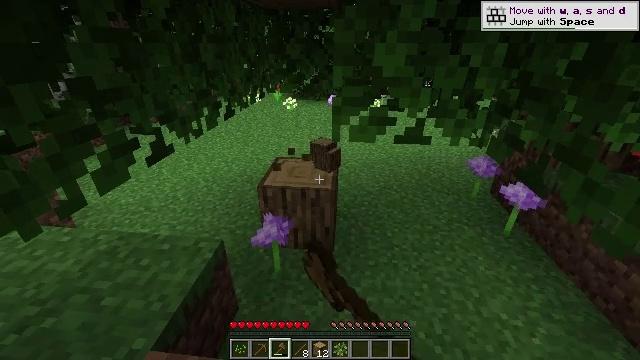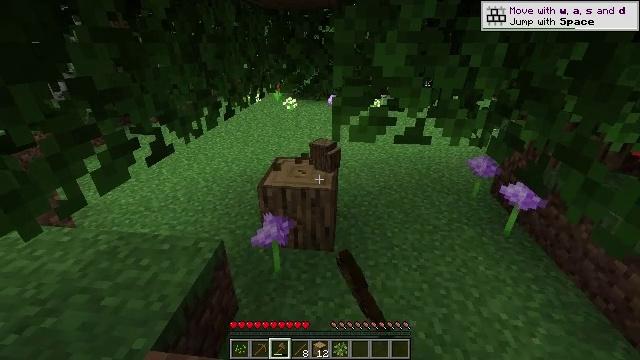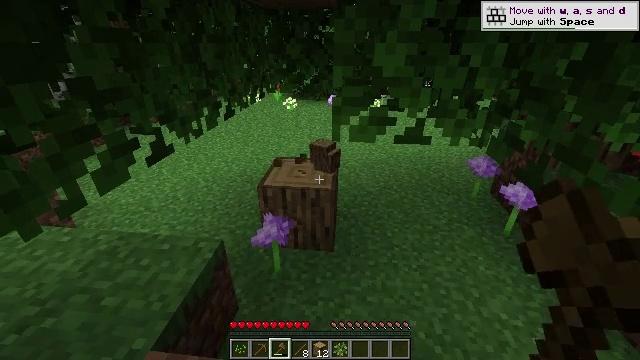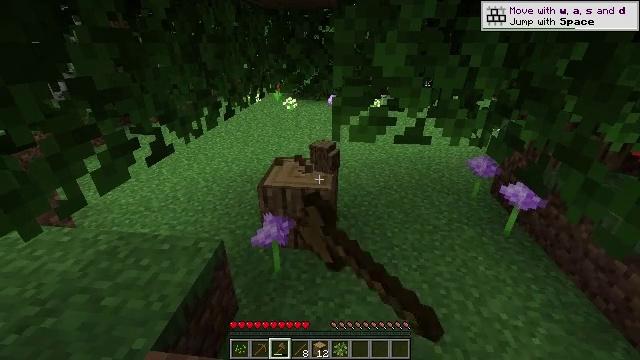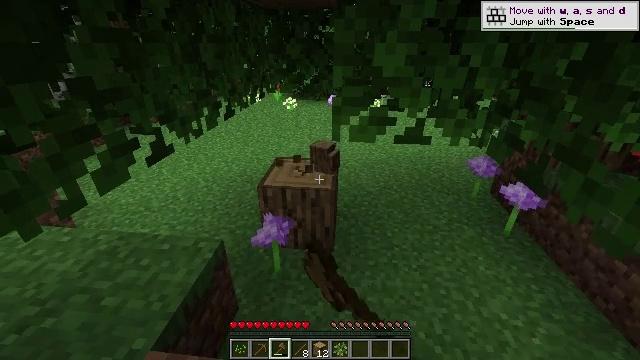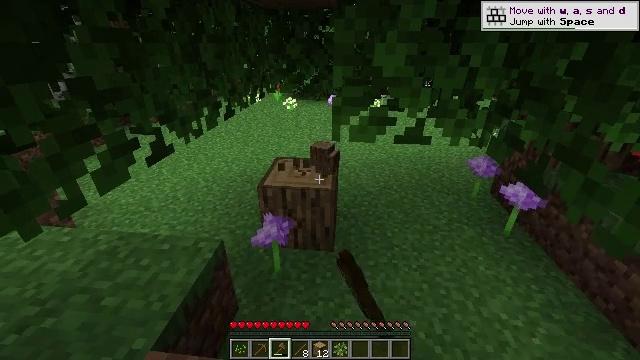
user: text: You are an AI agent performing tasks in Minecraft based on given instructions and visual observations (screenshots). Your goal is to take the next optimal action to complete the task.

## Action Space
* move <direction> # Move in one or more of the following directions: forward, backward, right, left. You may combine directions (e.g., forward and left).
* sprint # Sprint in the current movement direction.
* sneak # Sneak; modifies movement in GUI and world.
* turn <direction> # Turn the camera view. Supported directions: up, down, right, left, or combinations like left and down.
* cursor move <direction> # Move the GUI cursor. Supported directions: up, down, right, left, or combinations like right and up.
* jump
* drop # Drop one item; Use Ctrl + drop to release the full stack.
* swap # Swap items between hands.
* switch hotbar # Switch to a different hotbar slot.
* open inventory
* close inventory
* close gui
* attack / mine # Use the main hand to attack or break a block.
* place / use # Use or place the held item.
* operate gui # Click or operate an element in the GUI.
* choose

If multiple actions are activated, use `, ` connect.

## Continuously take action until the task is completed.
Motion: motion action
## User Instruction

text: Remove oak leaves from branches.
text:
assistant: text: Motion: attack / mine
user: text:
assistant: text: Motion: attack / mine
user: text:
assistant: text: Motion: attack / mine
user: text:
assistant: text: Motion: attack / mine
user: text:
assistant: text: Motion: attack / mine
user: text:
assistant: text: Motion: attack / mine